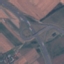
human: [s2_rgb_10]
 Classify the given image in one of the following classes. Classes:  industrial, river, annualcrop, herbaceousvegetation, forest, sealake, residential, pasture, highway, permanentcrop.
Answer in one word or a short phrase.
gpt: Highway